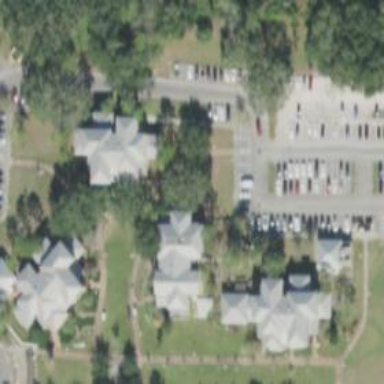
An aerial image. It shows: Residential building located in university campus.